Question: I had installed Android SDK but that was not installed correctly and I could not create an Android project in Eclipse, so I uninstalled, re-installed the Android SDK manager but I can't see all the options. The window I'm watching now is this:

Note: Its my first day with Android and I want to create my first "Hello world" example, but don't know what's wrong with the installation.
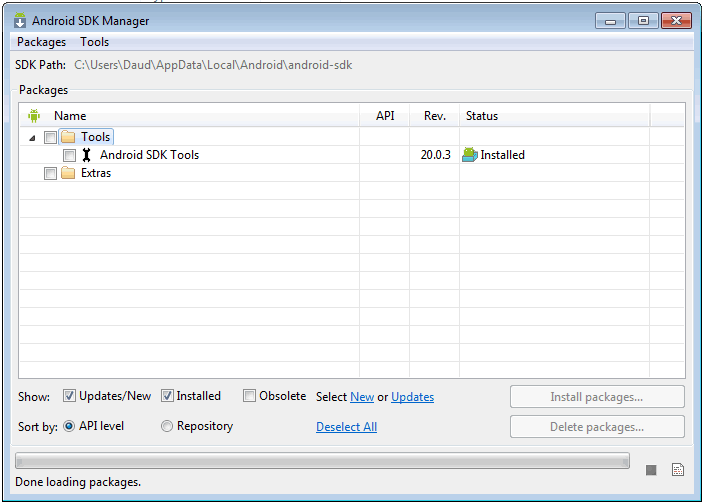
Answer: <URL> it is already discussed. please review this question answers
enjoy :)